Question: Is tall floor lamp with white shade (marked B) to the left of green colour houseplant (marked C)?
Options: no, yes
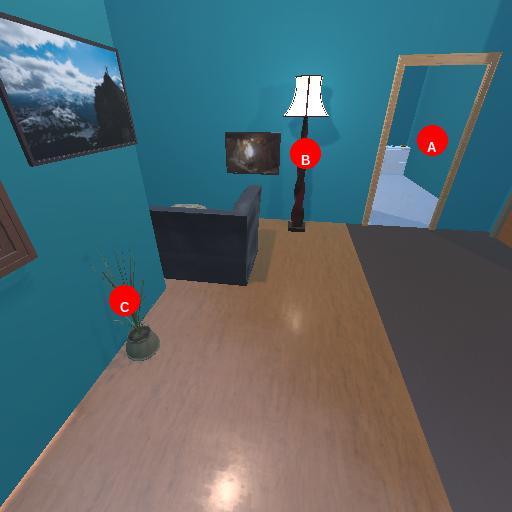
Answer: no